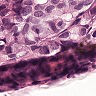
Metastatic tissue present: yes